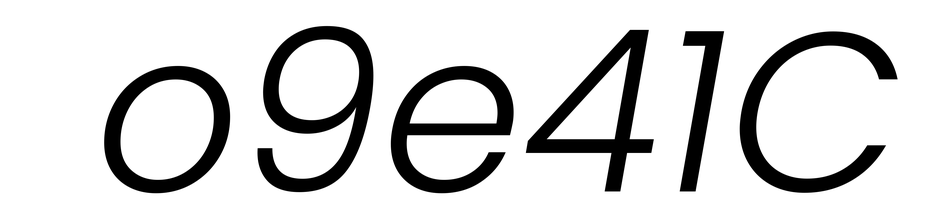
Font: Poppins-LightItalic